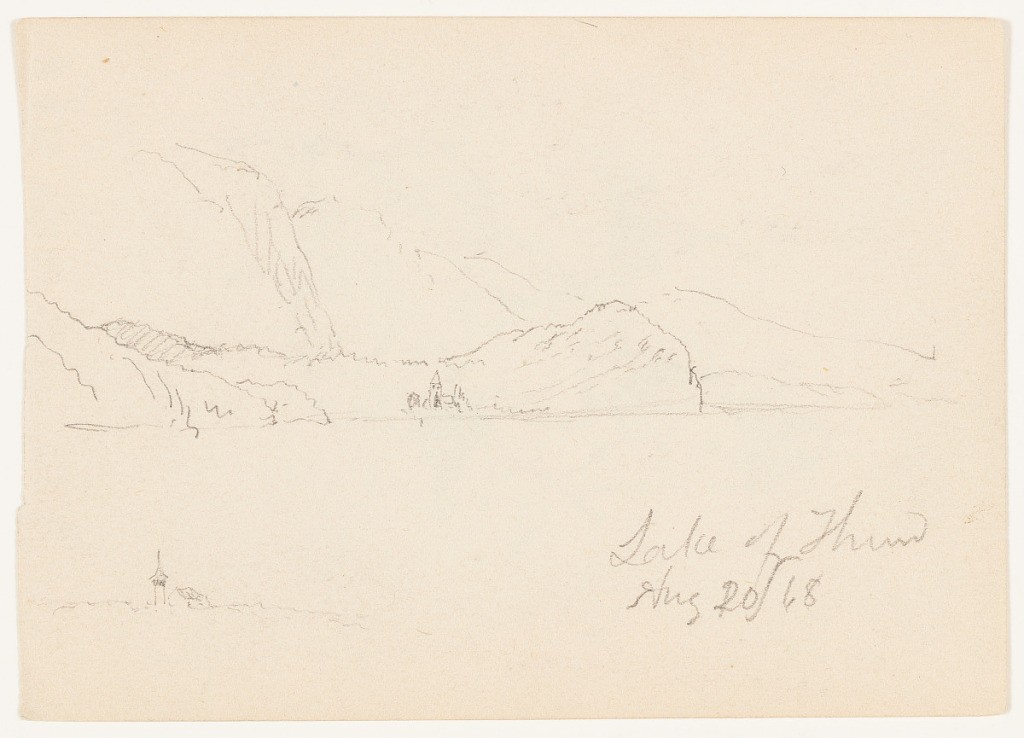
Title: Lake Thun, Switzerland
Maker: Frederic Edwin Church, American, 1826–1900
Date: August 20, 1868
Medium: Graphite on tan wove paper; verso: graphite
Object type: drawing
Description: Landscape sketch showing a view of the expansive, placid Lake Thun in Switzerland, with a view of buildings on the opposite shoreline in the middle distance at center. Wooded hillsides abruptly rise around the town. In the background, a mountain wall of the Swiss alps is visible. In lower left corner, a small vignette showing two buildings on a hill is included.

Verso: Landscape and architecture sketch of the buildings that comprise Castle Thun in the Swiss city of the same name. In the foreground, river waters reflect vegetation and buildings near the bank. Above, the primary tower of the castle overlooks several structures below on the hillside.